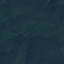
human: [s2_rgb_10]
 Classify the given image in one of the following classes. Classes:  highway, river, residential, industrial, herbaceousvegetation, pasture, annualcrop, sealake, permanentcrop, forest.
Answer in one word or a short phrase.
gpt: Forest